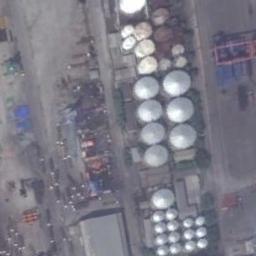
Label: storage_tank